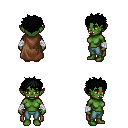
a pixel art fantasy rpg character, female body template, orc, green skin, brown cape, teal pants, black bedhead hairstyle, white cloth bandages, four views (front, back, left, right), 2x2 character sprite sheet, small pixel art, hard edges, no anti-aliasing